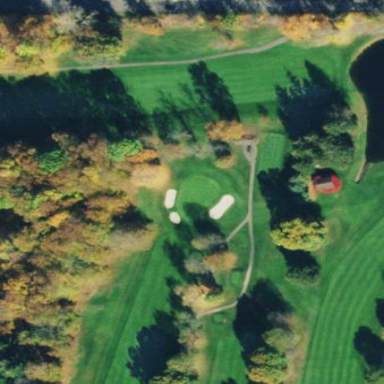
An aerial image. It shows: Rough area in golf course.